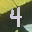
Label: 4